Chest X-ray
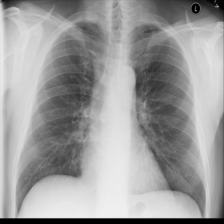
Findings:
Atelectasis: negative
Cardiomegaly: negative
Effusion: negative
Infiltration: negative
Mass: negative
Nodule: negative
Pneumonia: negative
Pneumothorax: negative
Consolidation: negative
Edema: negative
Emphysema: negative
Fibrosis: negative
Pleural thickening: negative
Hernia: negative